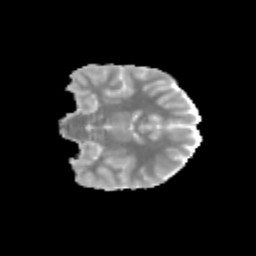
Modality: MD
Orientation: coronal
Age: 10
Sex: female
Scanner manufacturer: siemens
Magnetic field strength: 3 T
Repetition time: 3.8 s
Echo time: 0.07 s